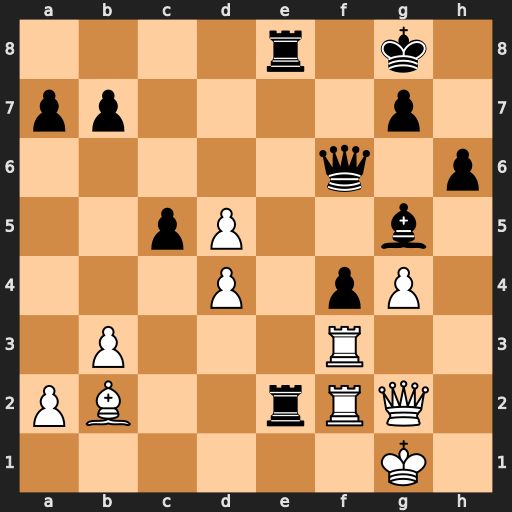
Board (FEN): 4r1k1/pp4p1/5q1p/2pP2b1/3P1pP1/1P3R2/PB2rRQ1/6K1
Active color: w
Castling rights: -
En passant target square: -
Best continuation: Rxe2 Rxe2 Qxe2